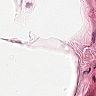
Metastatic tissue present: no